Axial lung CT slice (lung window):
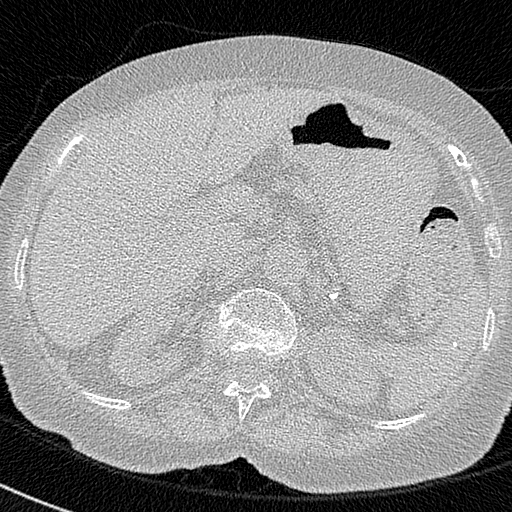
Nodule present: no